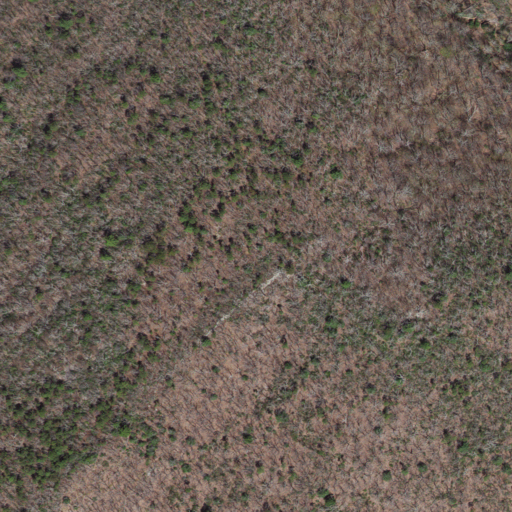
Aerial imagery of mountain in Virginia named Gum Tree Mountain containing mixed forest and deciduous forest